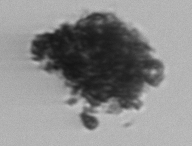
Label: detritus